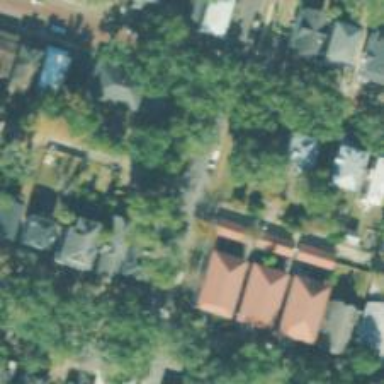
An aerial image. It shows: Alley classified as service road.